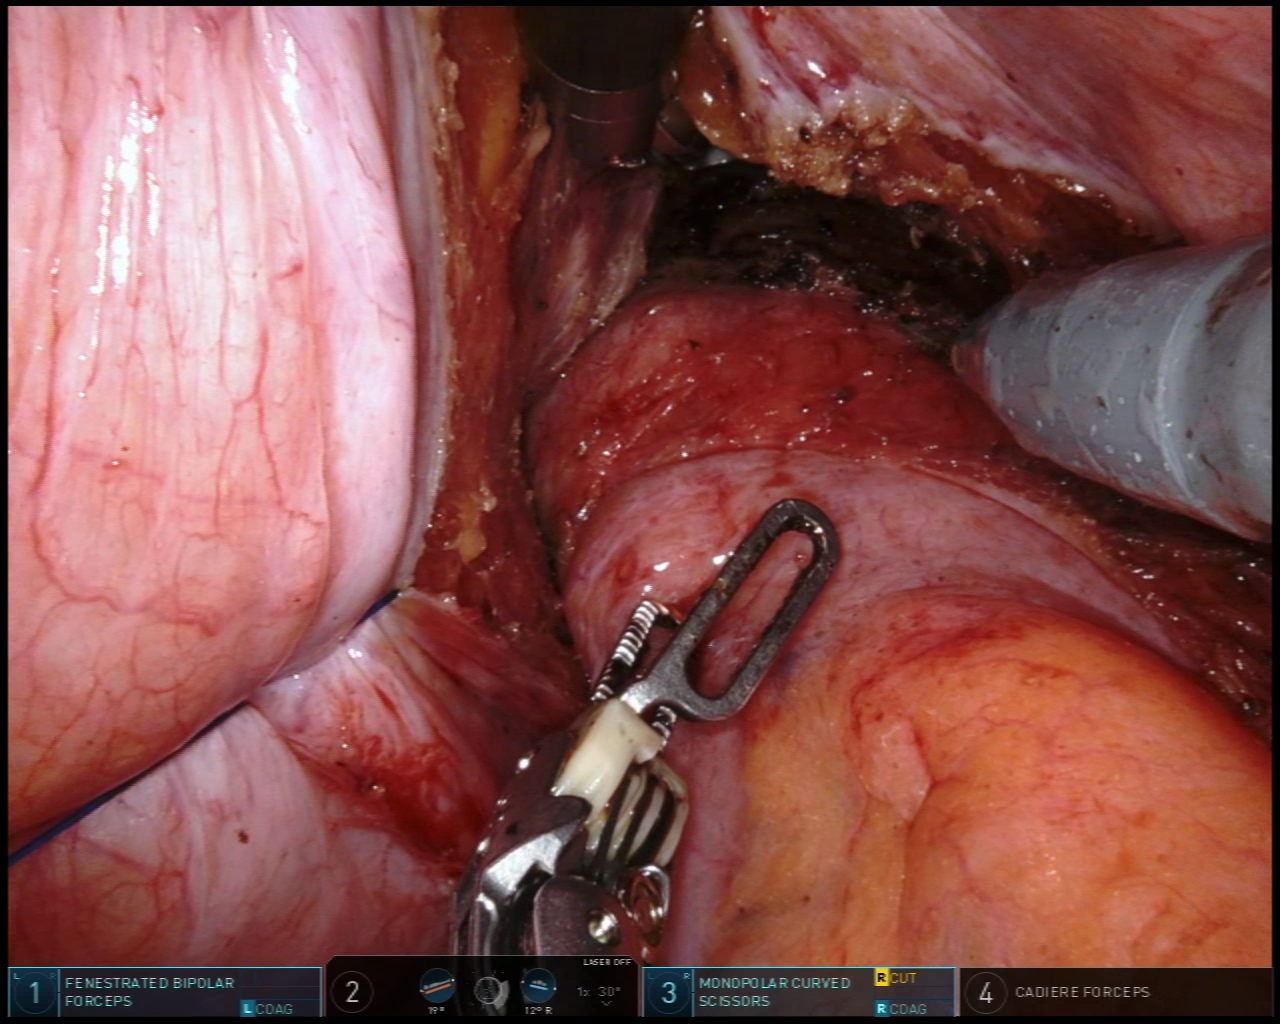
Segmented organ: vesicular_glands
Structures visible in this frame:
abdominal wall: no
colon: no
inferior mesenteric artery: no
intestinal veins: no
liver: no
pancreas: no
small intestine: no
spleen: no
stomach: no
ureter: no
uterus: no
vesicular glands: yes